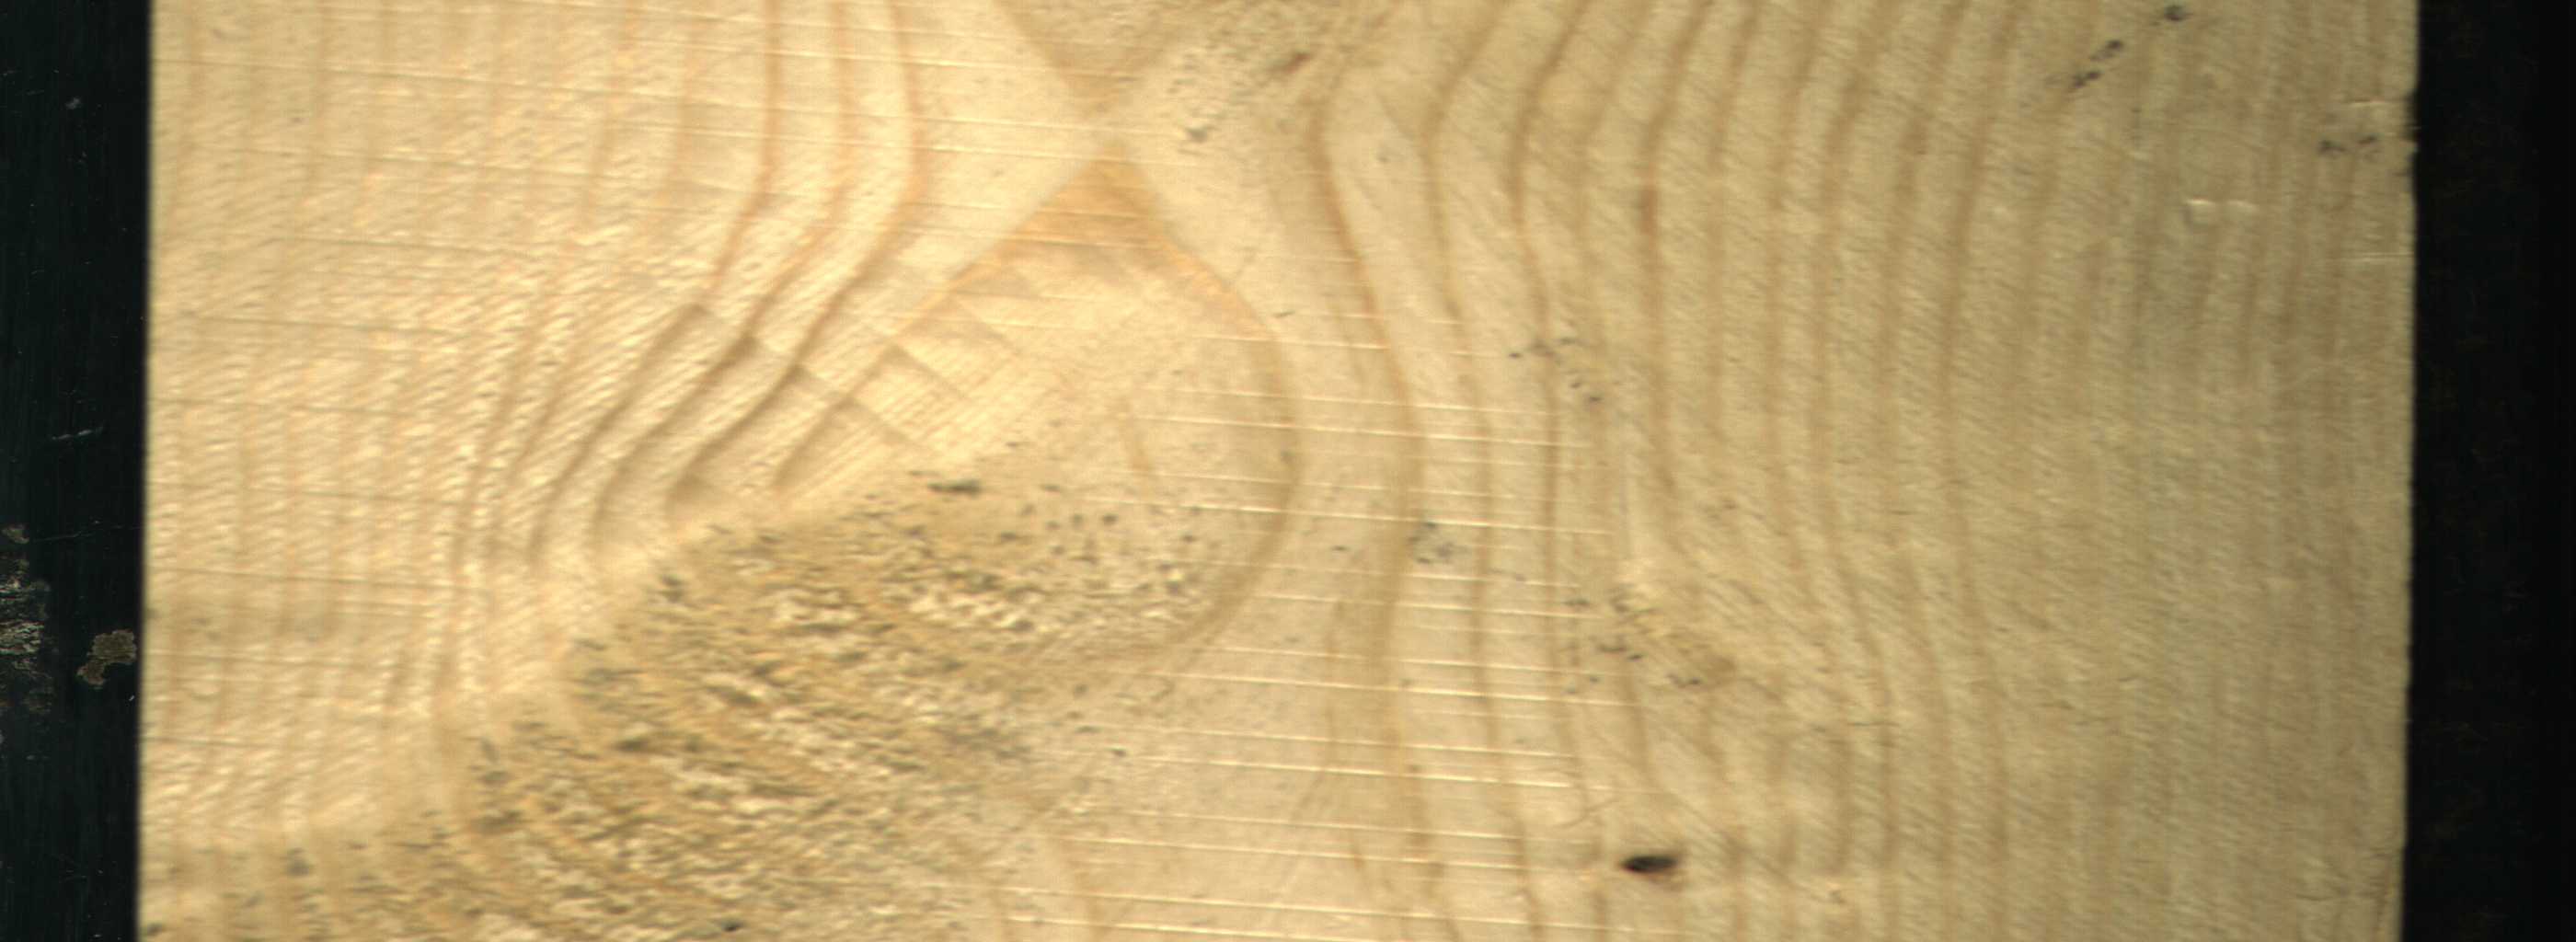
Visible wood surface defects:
Dead_Knot